Question: I have a Wordpress Installation. I have about 3 x custom post types on my site. When I do a search, all post type results get displayed on the front end on 1 page. Some post types are totally different from others content wise so the results look a bit funny.
Is there a way to split the results into tabs according to post type? I want to leave the results as default the way they are now (All Results) but then have tabs to the right filtering out the different results according to post type they belong to.
I created a jpeg here to help explain exactly what I am trying to do.
Thanks
<URL>

Just wanted to add a bit more info on the code side
I was planning on using shortcodes as tabs
'''
[tabs]
[tab]All Search Results[/tab]
[tab]Post Type 1 Results[/tab]
[tab]Post Type 1 Results[/tab]
[tab]Post Type 1 Results[/tab]
[tab]
'''
or in PHP Template I can also do it by
'''
<?php
echo do_shortcode('[tabs style="boxed" id="searchTabs"]
[tab title="Post Type 1"]Post Type 1 Results[/tab]
[tab title="Post Type 2"]Post Type 2 Results[/tab]
[tab title="Post Type 3"]Post Type 3 Results[/tab]
[/tabs]');
?>
'''
I am thinking there is something here that can help me, but not sure how to implement it <URL>
Other advice I have received on another forum is to try code like this, but I cannot seem to implement it correctly to my search template php which is here <URL>
The code suggested was
'''
<?php
$the_slug = 'my_slug';
$args=array(
'name' => $the_slug,
'post_type' => 'custom_post_Type_1',
'post_status' => 'publish',
'numberposts' => 1
);
$my_posts = get_posts($args);
$the_slug2 = 'my_slug2';
$args2=array(
'name' => $the_slug2,
'post_type' => 'custom_post_Type_2',
'post_status' => 'publish',
'numberposts' => 1
);
$my_posts2 = get_posts($args2);
echo do_shortcode('[tabs style="boxed" id="searchTabs"]
[tab title="Post Type 1"]
<?php //This code is for first post type
foreach( $myposts as $post ) : setup_postdata($post); ?>
<li><a>"><?php the_title(); ?></a></li>
<?php endforeach; ?>
[/tab]
[tab title="Post Type 2"]
<?php //This code is for second post type
foreach( $myposts2 as $post ) : setup_postdata($post); ?>
<li><a>"><?php the_title(); ?></a></li>
<?php endforeach; ?>
[/tab]
[/tabs]');
?>
'''
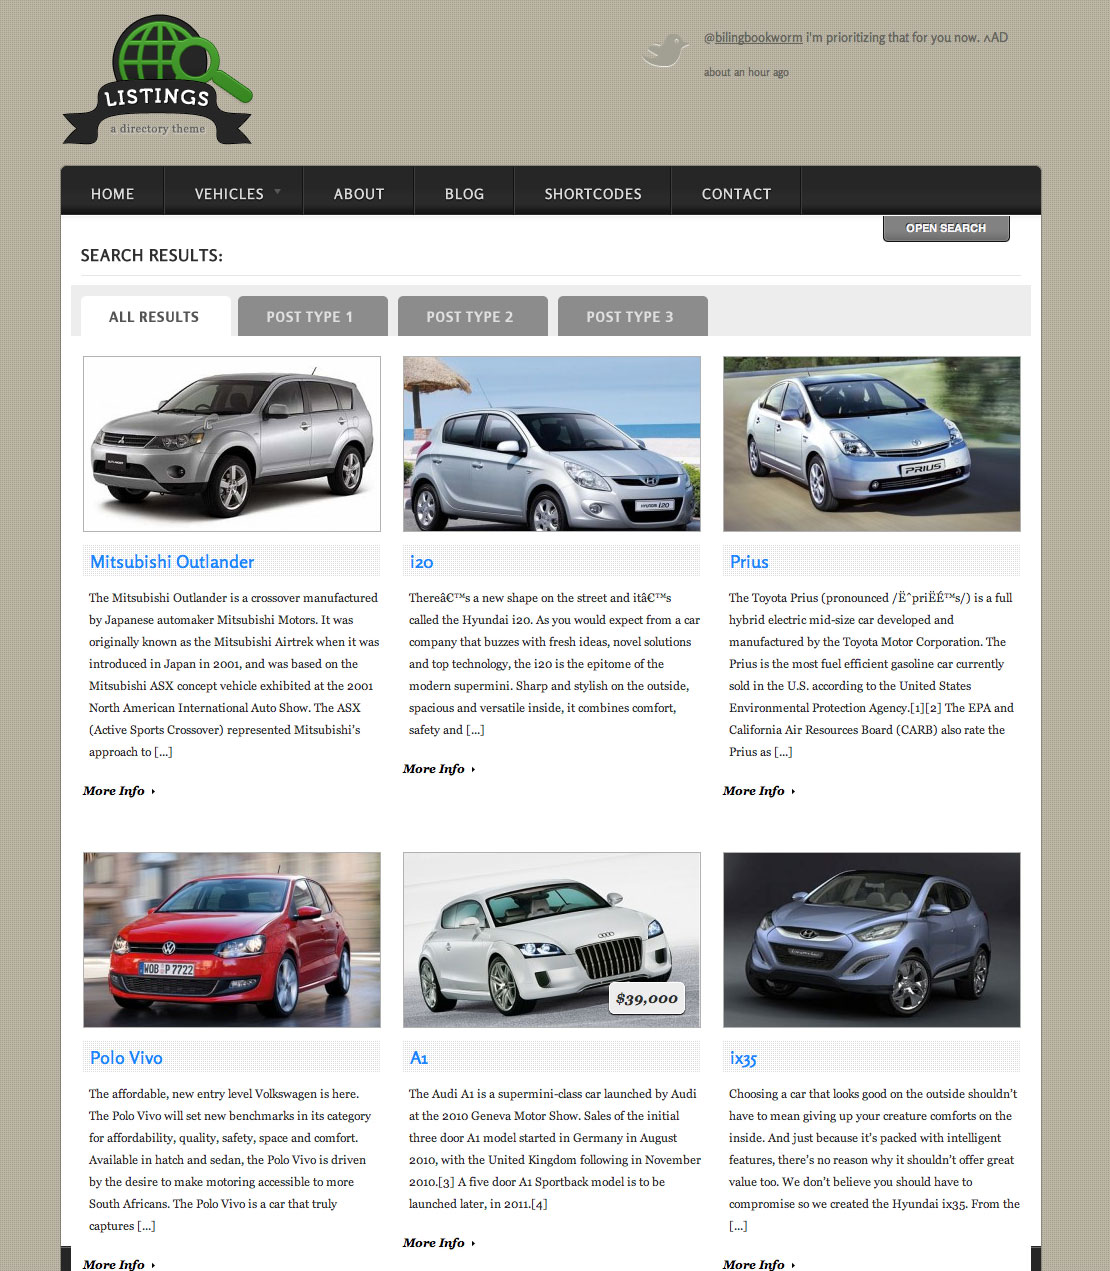
Answer: EDIT: Sorry - understand now.
User different loops in each tab.
First tab:
'''
<?php
global $post;
rewind_posts();
$query = new WP_Query(array(
'posts_per_page' => -1,
));
while ($query->have_posts()) : $query->the_post();
?>
<!-- YOUR OUTPUT CODE HERE -->
<?php
endwhile;
wp_reset_postdata();
?>
'''
Each other tab would have the same loop, but with an added parameter in the query
'''
<?php
global $post;
rewind_posts();
$query = new WP_Query(array(
'posts_per_page' => -1,
'post_type' => 'post_type_name',
));
while ($query->have_posts()) : $query->the_post();
?>
<!-- YOUR OUTPUT CODE HERE -->
<?php
endwhile;
wp_reset_postdata();
?>
'''